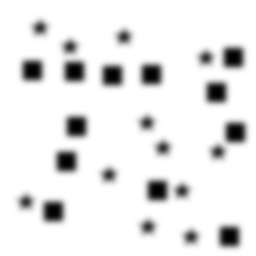
Squares: 12
Triangles: 0
Stars: 12
Total shapes: 24